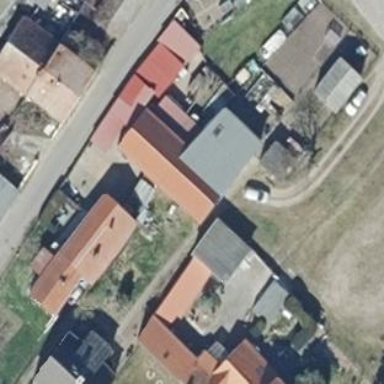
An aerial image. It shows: Gabled building with grey roof oriented along its length.